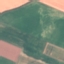
Label: AnnualCrop